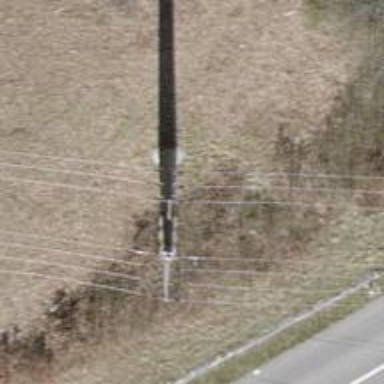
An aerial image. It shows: Power pole.